The image is a continuous-wavelet scalogram (time versus scale) of a rotating-machine vibration signal. What is the most likely rotor condition (normal, misalignment, unbalance, looseness)?
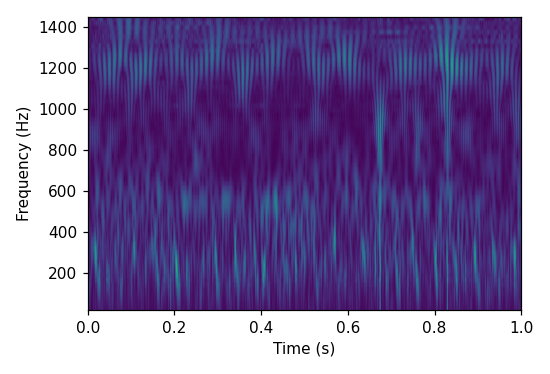
Answer: normal